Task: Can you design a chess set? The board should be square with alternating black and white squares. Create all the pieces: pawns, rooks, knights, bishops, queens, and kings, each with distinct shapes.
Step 5259:
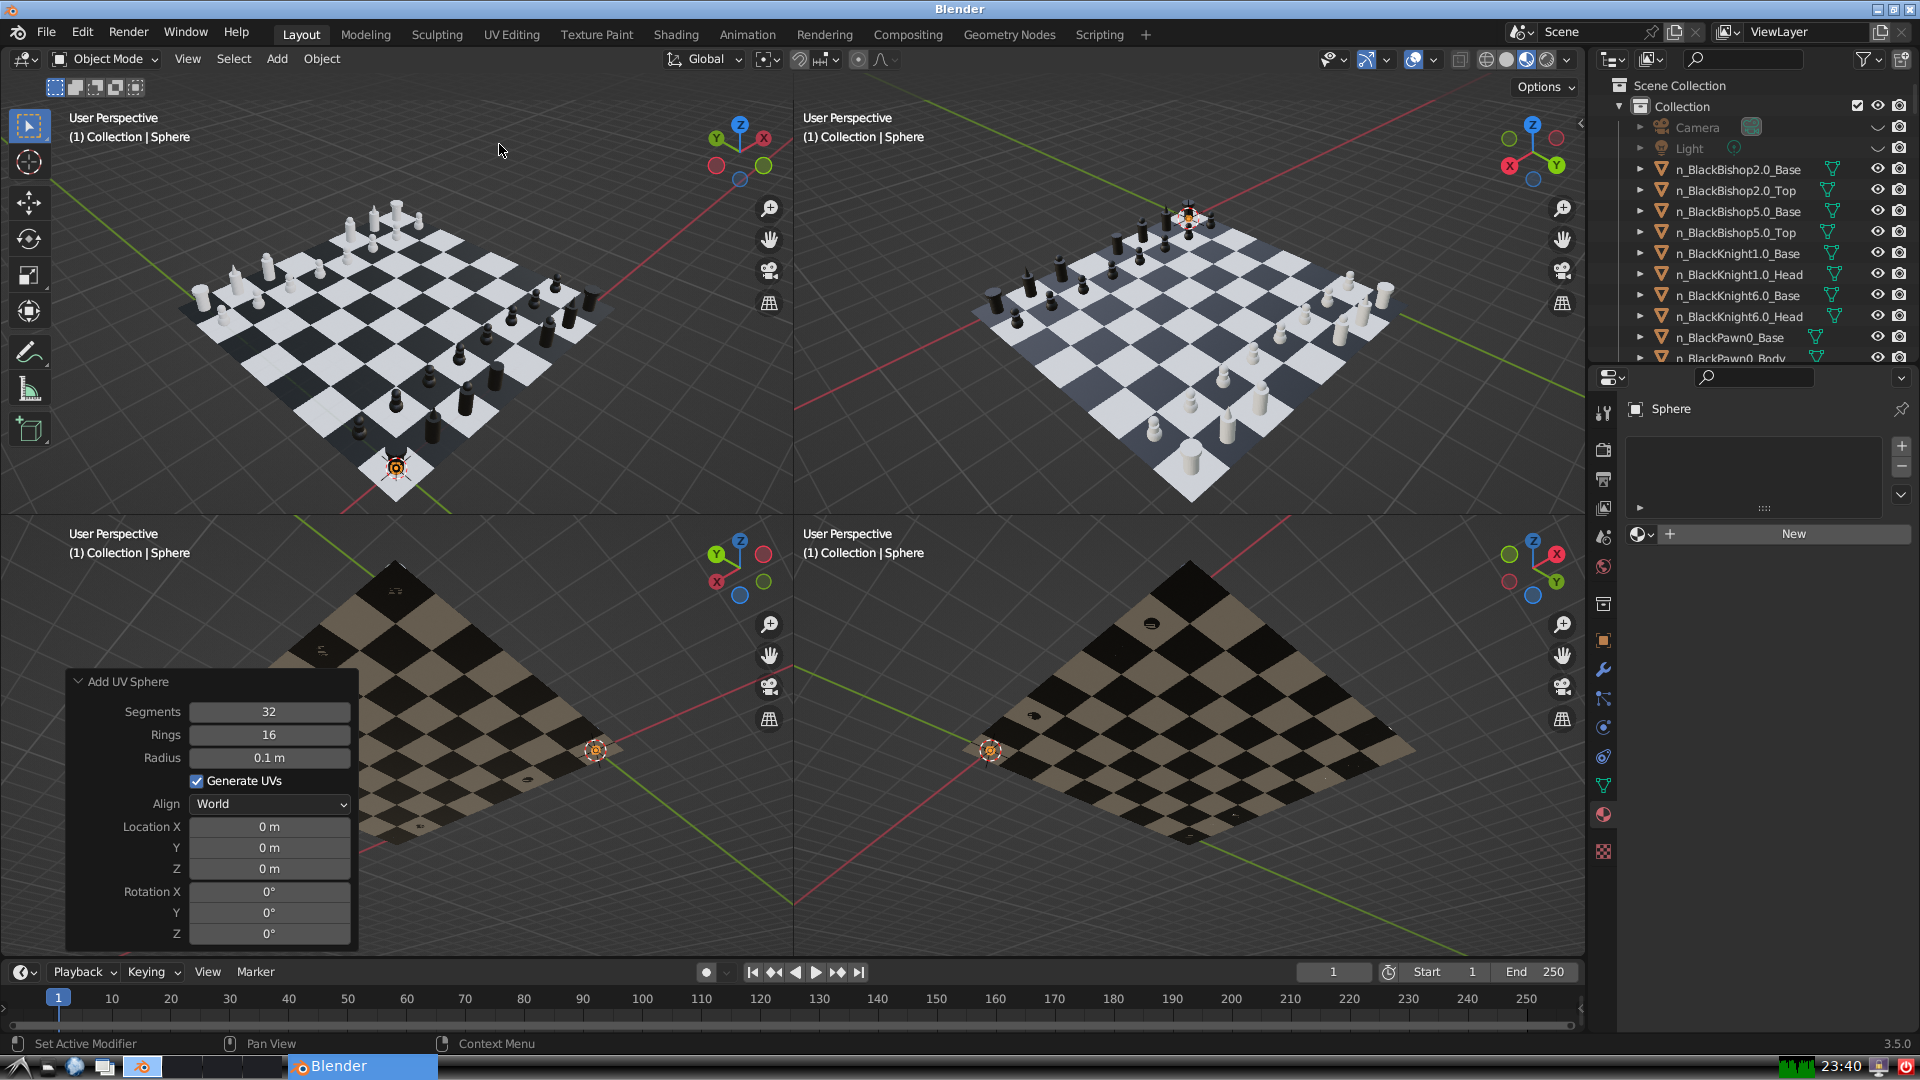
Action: {"mouse_move": [270, 758]}